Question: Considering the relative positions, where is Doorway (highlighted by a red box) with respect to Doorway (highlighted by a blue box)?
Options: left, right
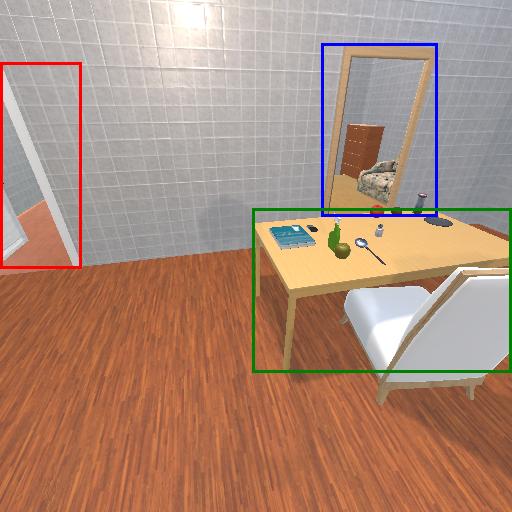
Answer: left